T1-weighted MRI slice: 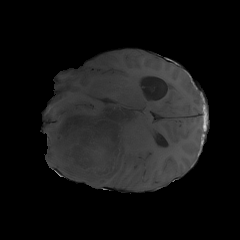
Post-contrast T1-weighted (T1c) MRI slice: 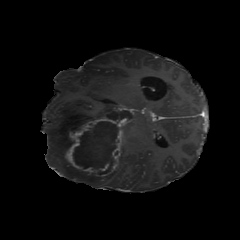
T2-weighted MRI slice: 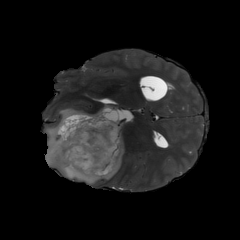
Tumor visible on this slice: yes